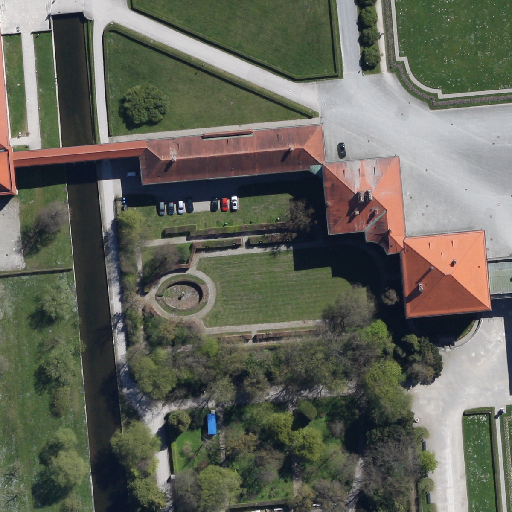
Referring expression: vehicle